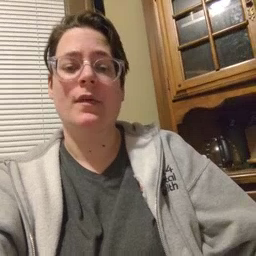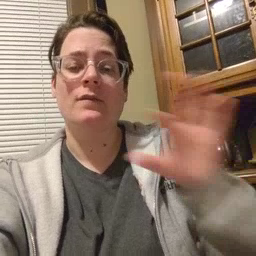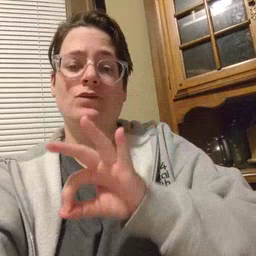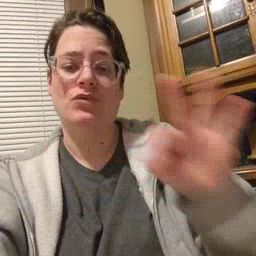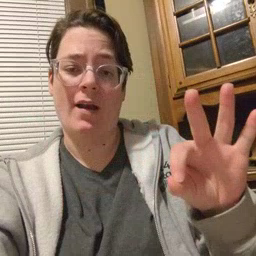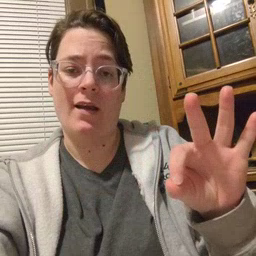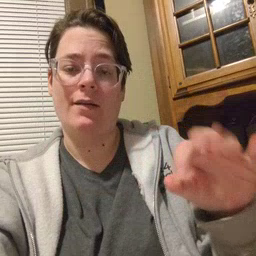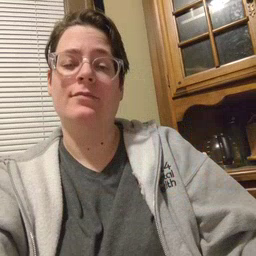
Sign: frenchfries